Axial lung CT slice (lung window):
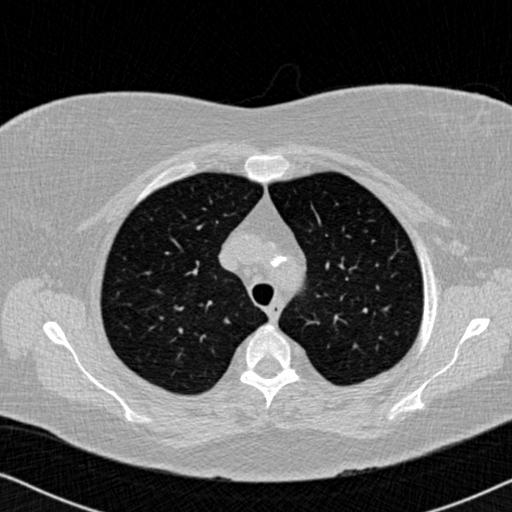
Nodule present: no